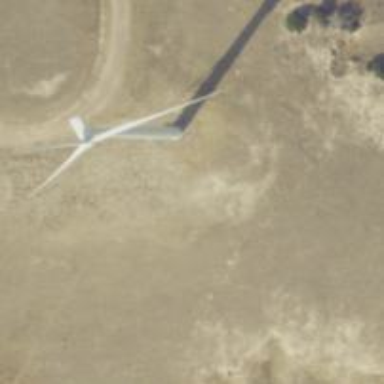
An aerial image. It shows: Wind generator in the form of horizontal axis wind turbine.